【题型】填空题　【知识点】平面几何　【难度】medium
如图，货船 \(A\) 在灯塔 \(P\) 的北偏西 \(60^\circ\) 方向，客船 \(B\) 在灯塔 \(P\) 的东北方向，客船 \(B\) 在货船 \(A\) 的正东方向，如果货船 \(A\) 与客船 \(B\) 相距 50 千米，那么客船 \(B\) 与灯塔 \(P\) 的距离约是 \_\_\_\_ 千米 (结果保留根号).

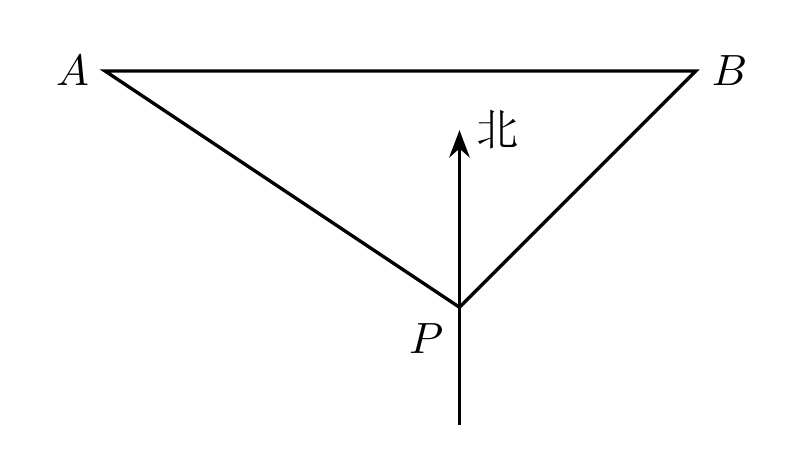
【解答】
【答案】\((25\sqrt{6} - 25\sqrt{2})\)

【分析】本题考查了解直角三角形的应用-方向角问题，过点 \(P\) 作 \(PC \perp AB\) 于点 \(C\)，则 \( \angle PCB = \angle PCA = 90^\circ \)，由题意得 \( \angle CPB = 45^\circ \)，\( \angle CPA = 60^\circ \)，在 \(Rt\triangle ACP\) 和 \(Rt\triangle BCP\) 中解直角三角形即可解答.

【详解】解：过点 \(P\) 作 \(PC \perp AB\) 于点 \(C\)，

则 \( \angle PCB = \angle PCA = 90^\circ \).

由题意得 \( \angle CPB = 45^\circ \)，\( \angle CPA = 60^\circ \)，

\(\therefore \angle B = \angle CPB = 45^\circ \)，

\(\therefore CP = CB\)，

设 \(CP = CB = x\) 千米，则 \(AC = (50 - x)\) 千米.

在 \(Rt\triangle ACP\) 中，\(\tan \angle CPA = \frac{AC}{CP}\)，

即 \(\frac{50 - x}{x} = \sqrt{3}\).

解得 \(x = 25\sqrt{3} - 25\).

\(\therefore BP = \sqrt{2}x = \sqrt{2} \times (25\sqrt{3} - 25) = (25\sqrt{6} - 25\sqrt{2})\) 千米.

故答案为：\((25\sqrt{6} - 25\sqrt{2})\).

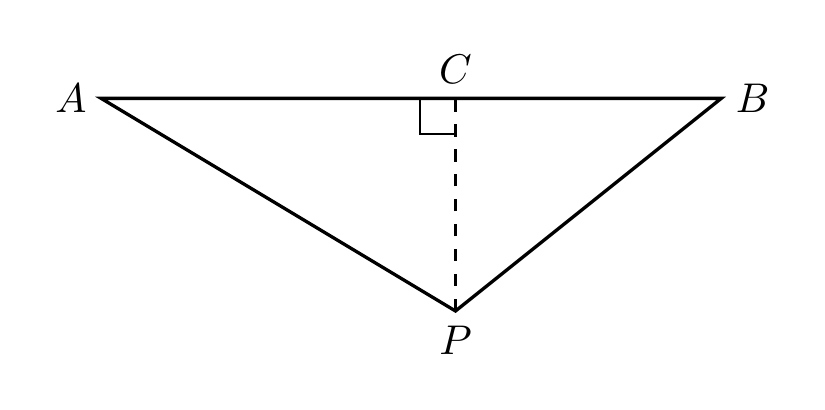